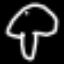
Label: mushroom